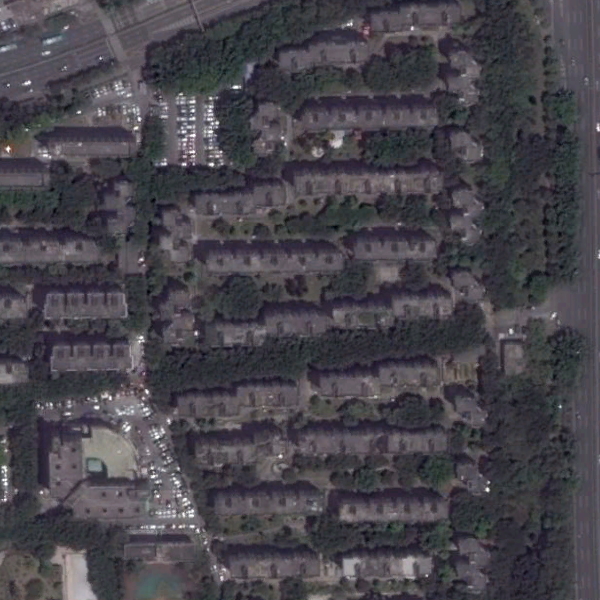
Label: DenseResidential